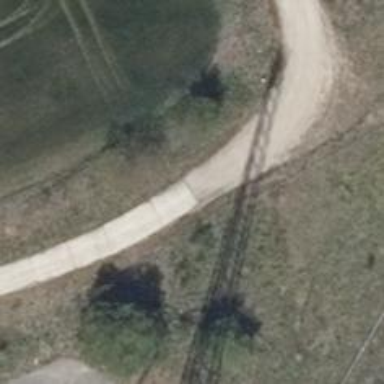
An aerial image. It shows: Unclassified road made of concrete plates.